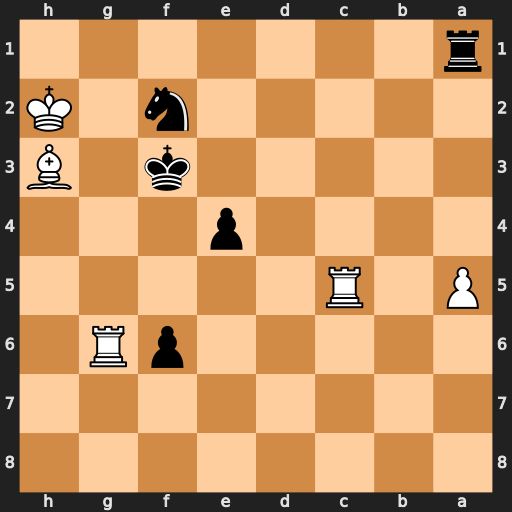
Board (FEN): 8/8/5pR1/P1R5/4p3/5k1B/5n1K/r7
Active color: b
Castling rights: -
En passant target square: -
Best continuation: Rh1#